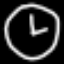
Label: clock